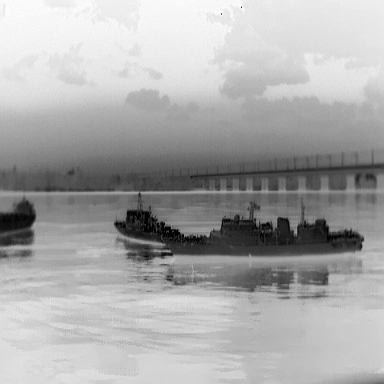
There are three objects shown in the infrared image, including a liner, and two warships.